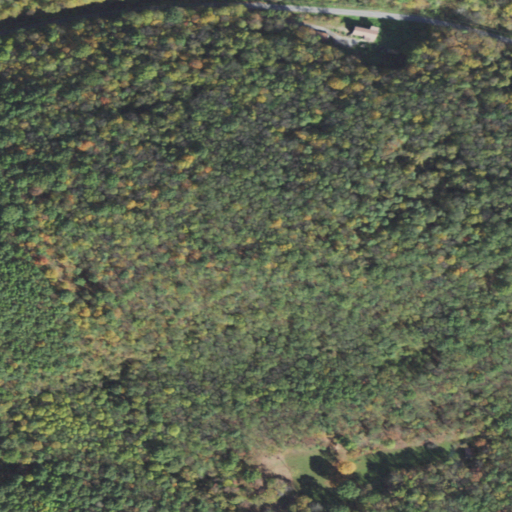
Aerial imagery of cliff(s) in Pennsylvania named Diechland Point containing deciduous forest, mixed forest, open development, and low intensity development